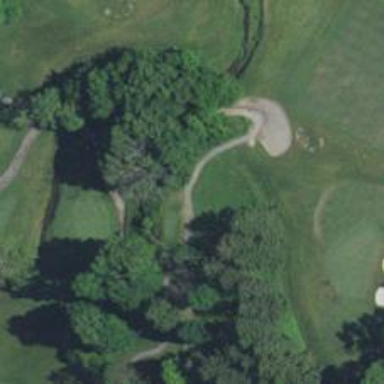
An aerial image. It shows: Pathway for golfing.